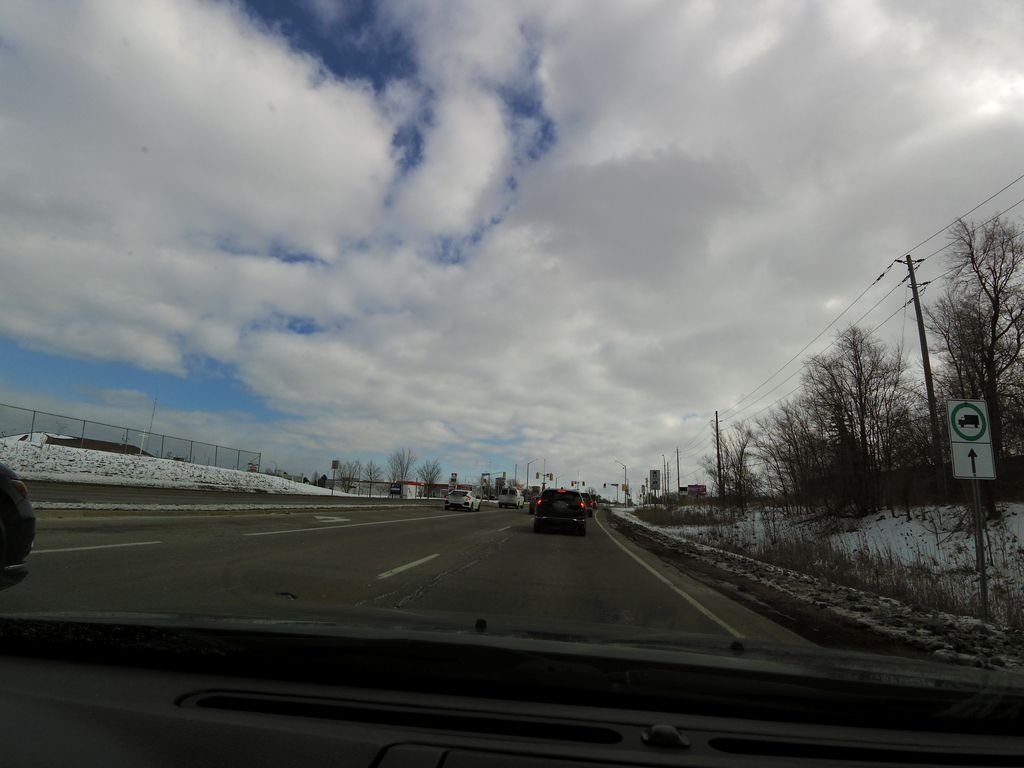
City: hamilton